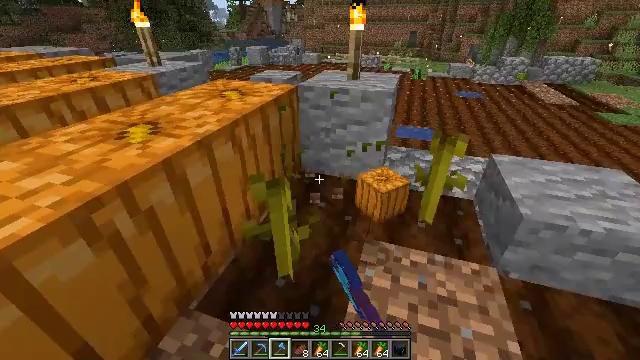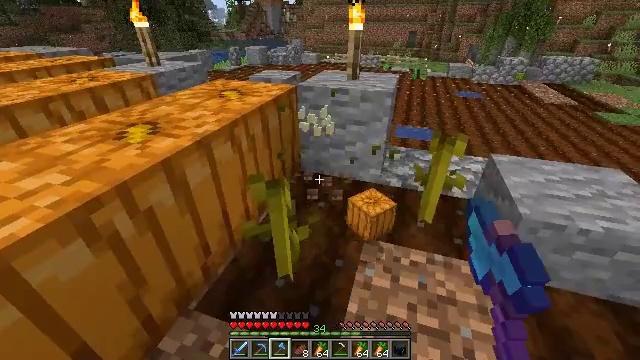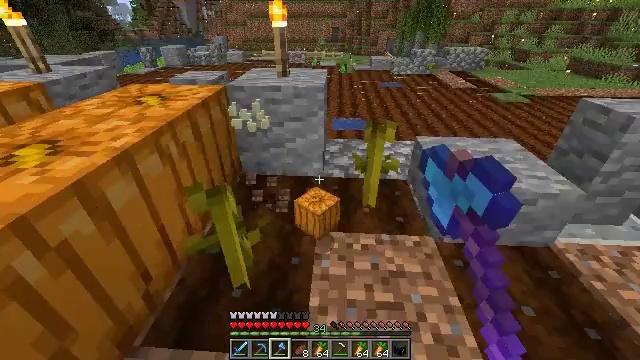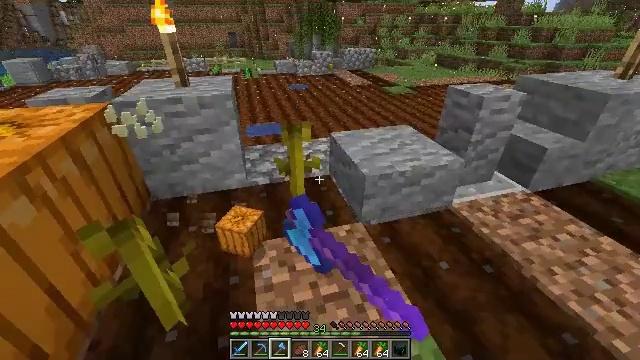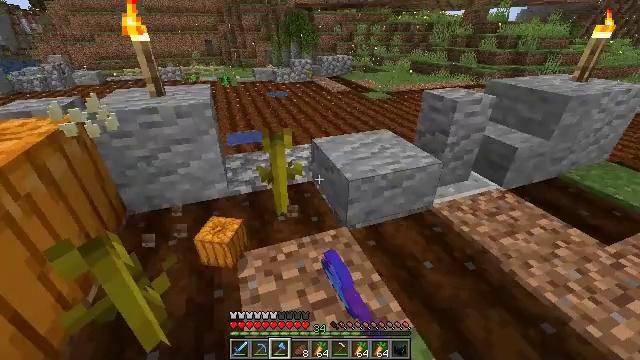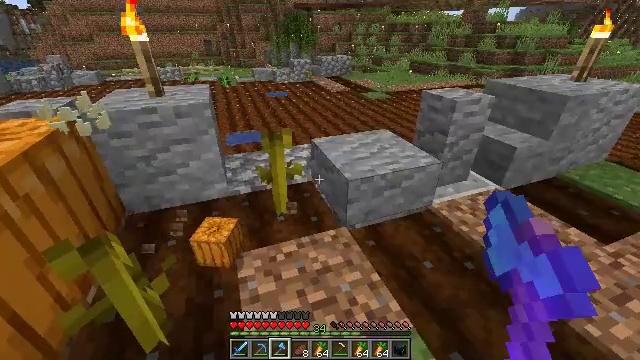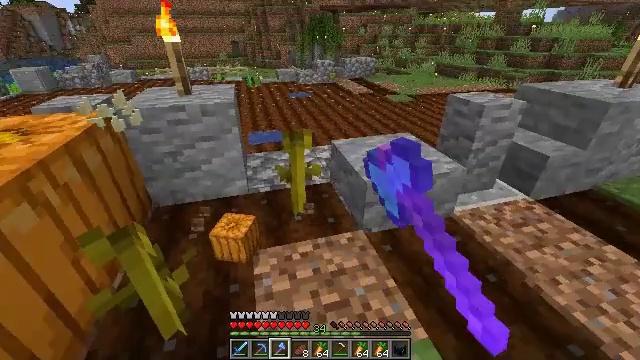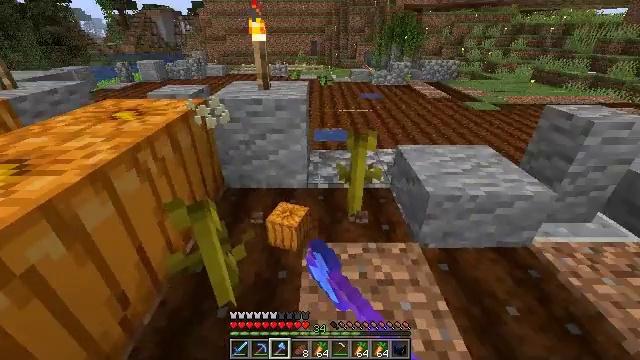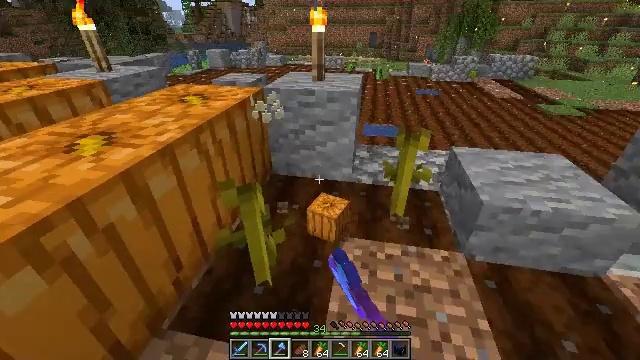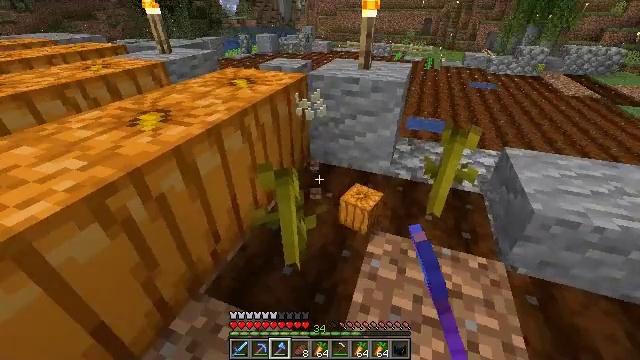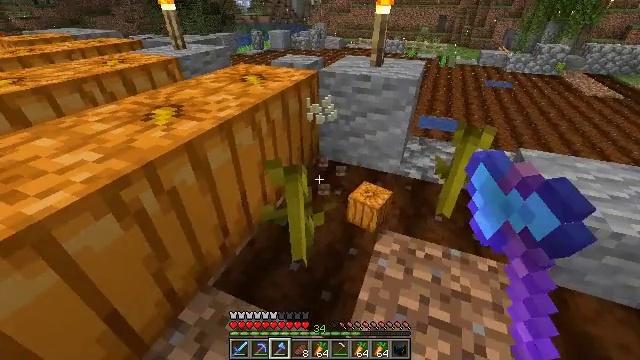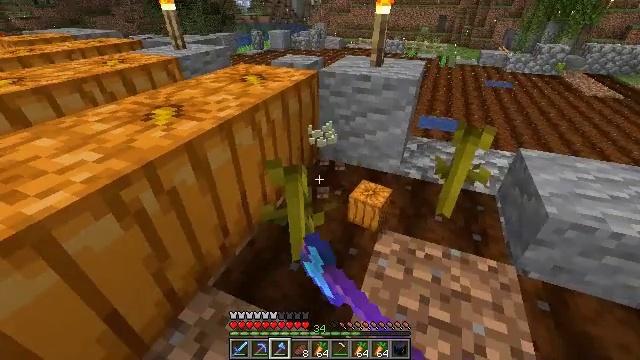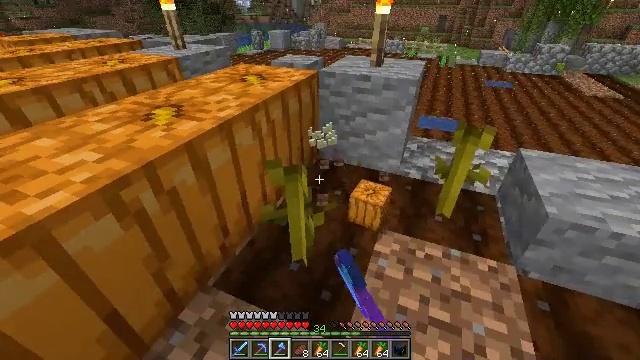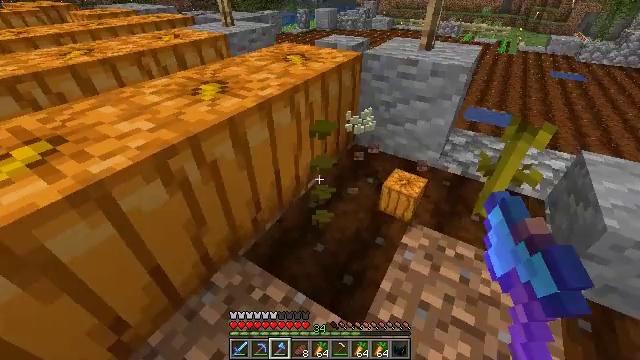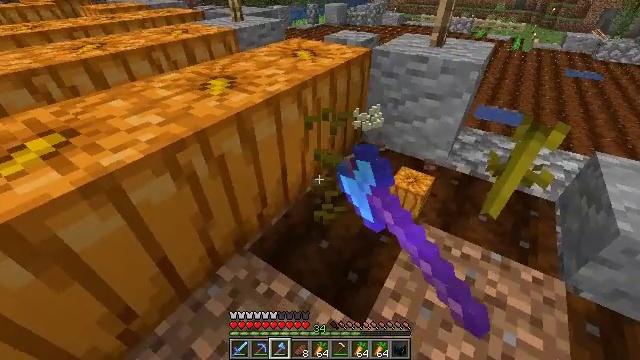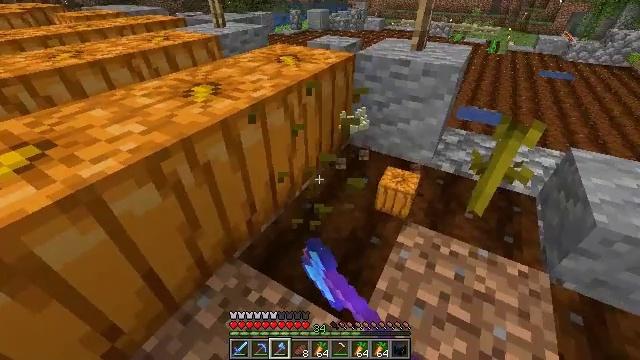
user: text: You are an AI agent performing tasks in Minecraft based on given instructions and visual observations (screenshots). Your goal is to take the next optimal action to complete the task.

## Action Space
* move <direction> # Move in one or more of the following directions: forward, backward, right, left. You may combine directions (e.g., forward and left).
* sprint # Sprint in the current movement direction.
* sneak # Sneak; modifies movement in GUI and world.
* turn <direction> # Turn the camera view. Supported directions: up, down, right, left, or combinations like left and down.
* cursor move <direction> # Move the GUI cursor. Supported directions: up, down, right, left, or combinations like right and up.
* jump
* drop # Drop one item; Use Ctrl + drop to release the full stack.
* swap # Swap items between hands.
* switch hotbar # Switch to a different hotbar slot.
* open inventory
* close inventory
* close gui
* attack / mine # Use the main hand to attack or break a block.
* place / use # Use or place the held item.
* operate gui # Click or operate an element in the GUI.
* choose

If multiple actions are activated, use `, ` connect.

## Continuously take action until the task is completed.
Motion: motion action
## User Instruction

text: Break the pumpkin stem.
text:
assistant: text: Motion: attack / mine
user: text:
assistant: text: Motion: turn right, attack / mine
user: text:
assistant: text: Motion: turn right, attack / mine
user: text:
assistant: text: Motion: turn right and up, attack / mine
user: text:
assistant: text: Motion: attack / mine
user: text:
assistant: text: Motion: turn left, attack / mine
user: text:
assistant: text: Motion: turn left, attack / mine
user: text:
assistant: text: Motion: turn left and down, attack / mine
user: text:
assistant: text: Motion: turn left and down, attack / mine
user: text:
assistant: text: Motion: turn left, attack / mine
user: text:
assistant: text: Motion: attack / mine
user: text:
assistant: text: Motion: attack / mine
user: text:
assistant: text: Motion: turn left and down, attack / mine
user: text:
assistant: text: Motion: turn left, attack / mine
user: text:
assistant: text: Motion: turn right, attack / mine
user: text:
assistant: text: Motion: turn right and up, attack / mine
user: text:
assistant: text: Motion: turn right and up, attack / mine
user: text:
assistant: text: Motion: attack / mine
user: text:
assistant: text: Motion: turn right and up, attack / mine
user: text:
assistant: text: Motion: turn right and up, attack / mine
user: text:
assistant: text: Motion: turn right, attack / mine
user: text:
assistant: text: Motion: attack / mine
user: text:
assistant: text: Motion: attack / mine
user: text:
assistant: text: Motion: move forward, attack / mine
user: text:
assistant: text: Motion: attack / mine